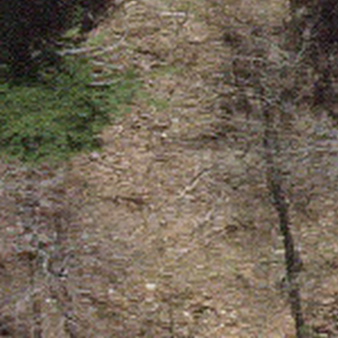
Label: other